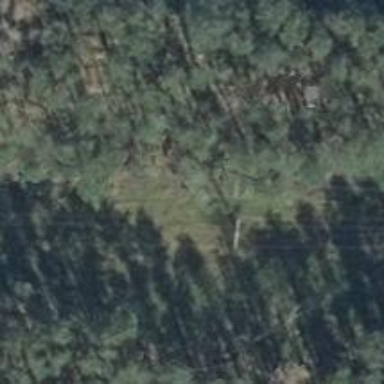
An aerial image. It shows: Power pole.